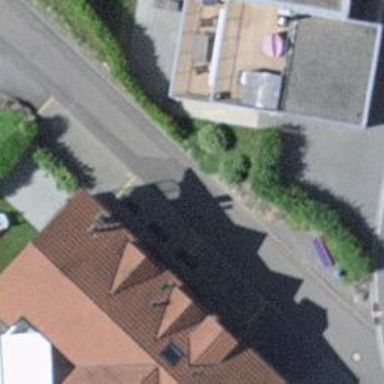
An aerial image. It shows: Asphalt road in residential area.